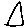
Label: triangle